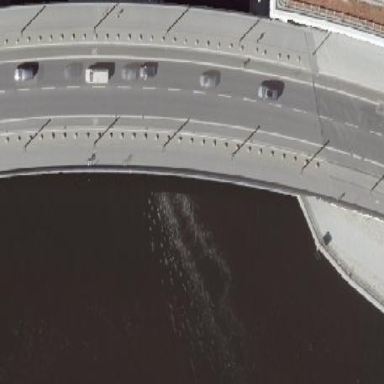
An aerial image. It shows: Bridge with beam structure.